Frequency: 99900
Velocity: 0,3100
Power: 16,9
Pulse duration: 0,0000001
Pass count: 1
Magnification: 10
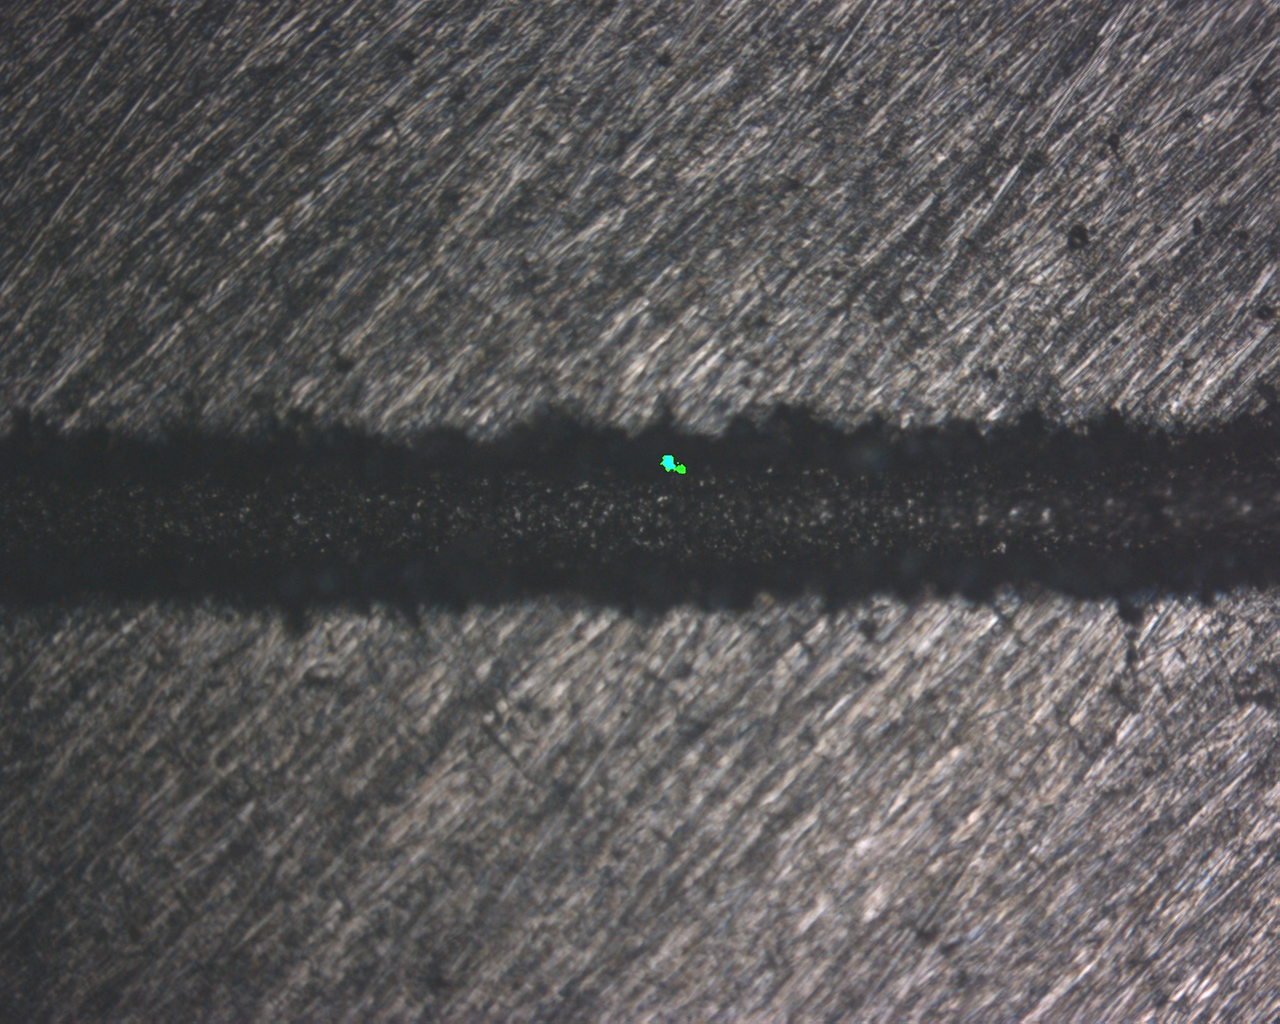
Measured width: 163.445
Other width: 58.447